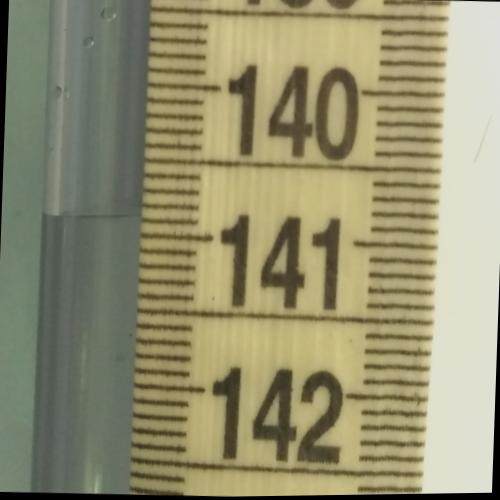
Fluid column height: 140.9 cm